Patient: sex F, age 71
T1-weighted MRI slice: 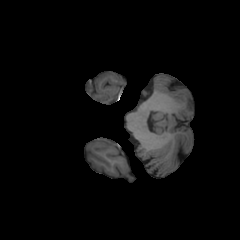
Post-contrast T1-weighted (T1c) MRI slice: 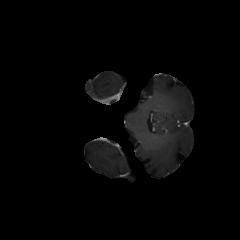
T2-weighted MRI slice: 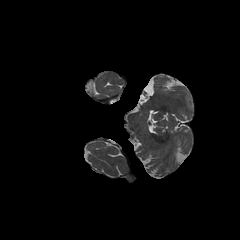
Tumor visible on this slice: no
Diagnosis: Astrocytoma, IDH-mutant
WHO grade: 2